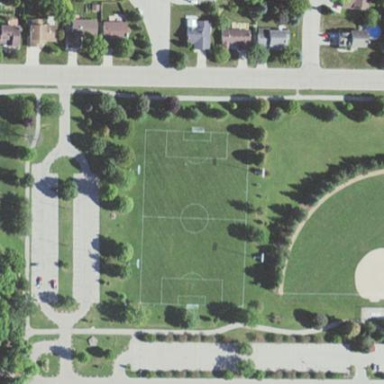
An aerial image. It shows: Soccer pitch designated for leisure and sports activities.